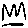
Label: zigzag